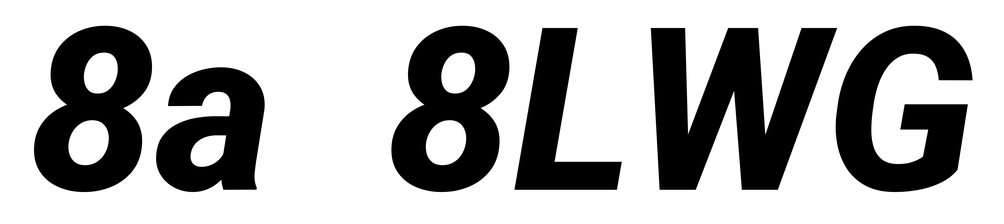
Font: Roboto-Italic_ExtraBold_Italic